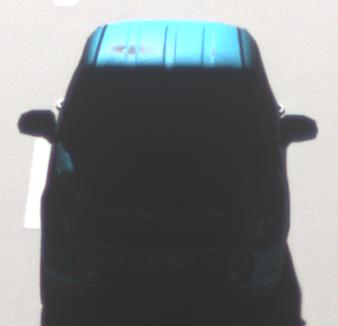
Make: Fiat
Model: 500L 1.4 16V
Detailed model: 500L (199)
Model produced from: 2012/10
Model produced until: 2017/05
Doors: 5
Color: blue
Road condition: dry road
Daytime: morning or afternoon
Contrast: high contrast